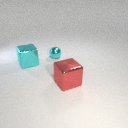
small cyan metal sphere to the left of large red metal cube